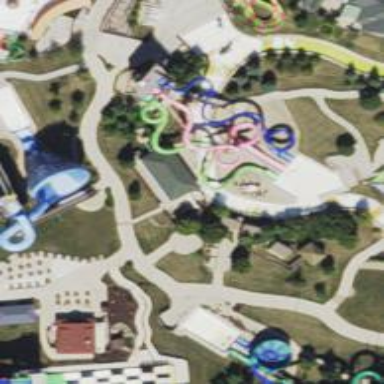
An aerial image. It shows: Water slide attraction.